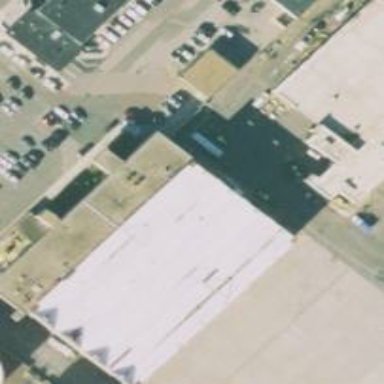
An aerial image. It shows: Hangar building at airport.